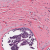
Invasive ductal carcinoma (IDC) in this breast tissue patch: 0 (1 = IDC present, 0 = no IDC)